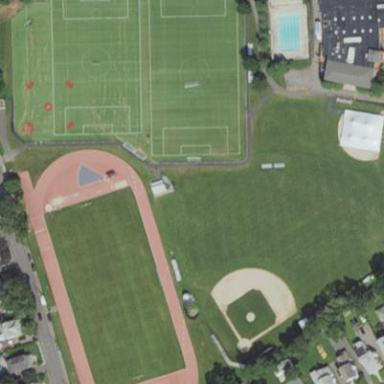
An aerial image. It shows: Soccer pitch designated for leisure and sports activities.